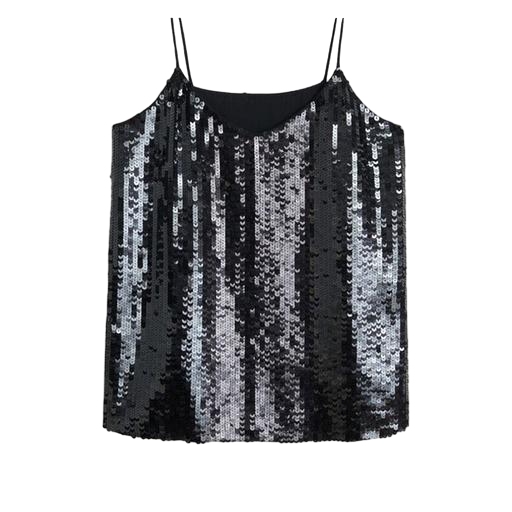
black sequin cold shoulder cami top, black sleeveless sequined top, gray nori sequined tank top, white background